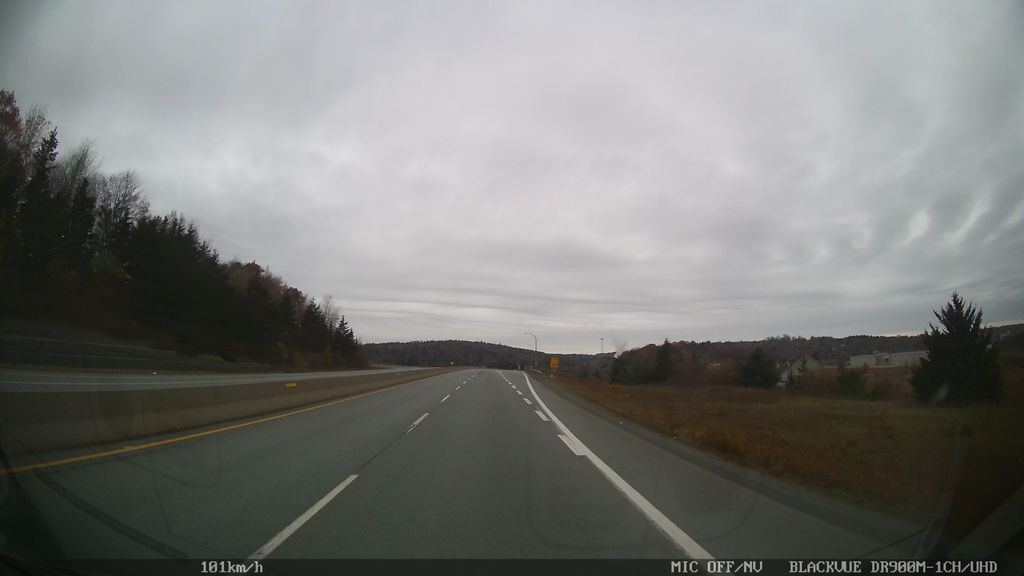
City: halifax